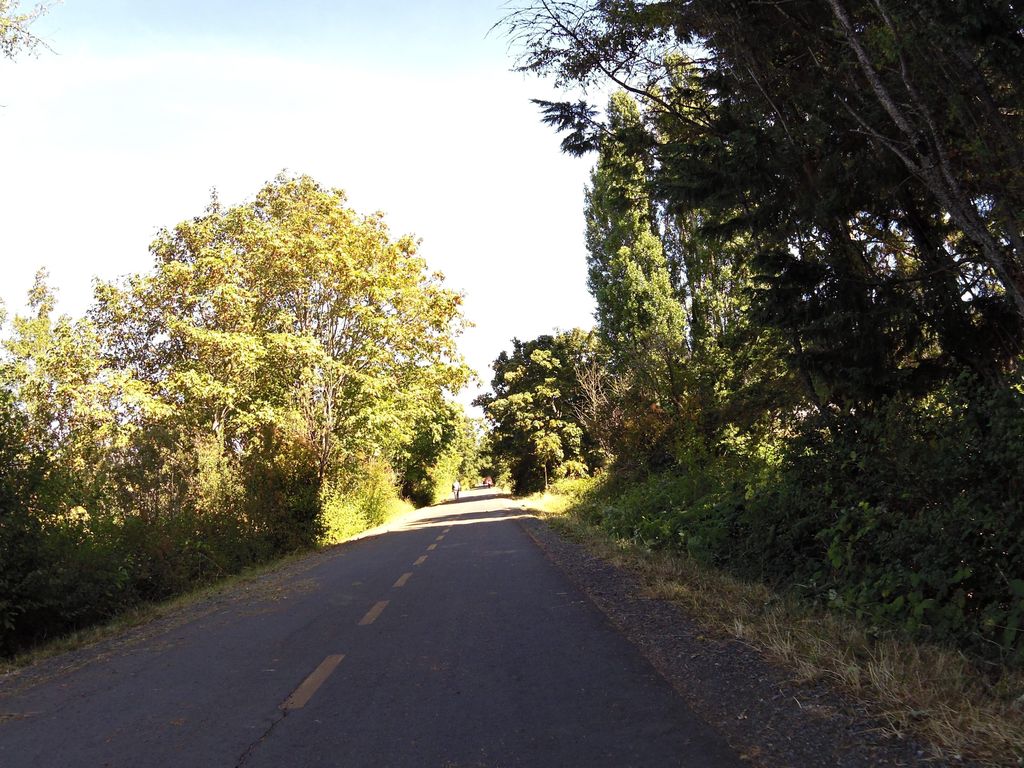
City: victoria